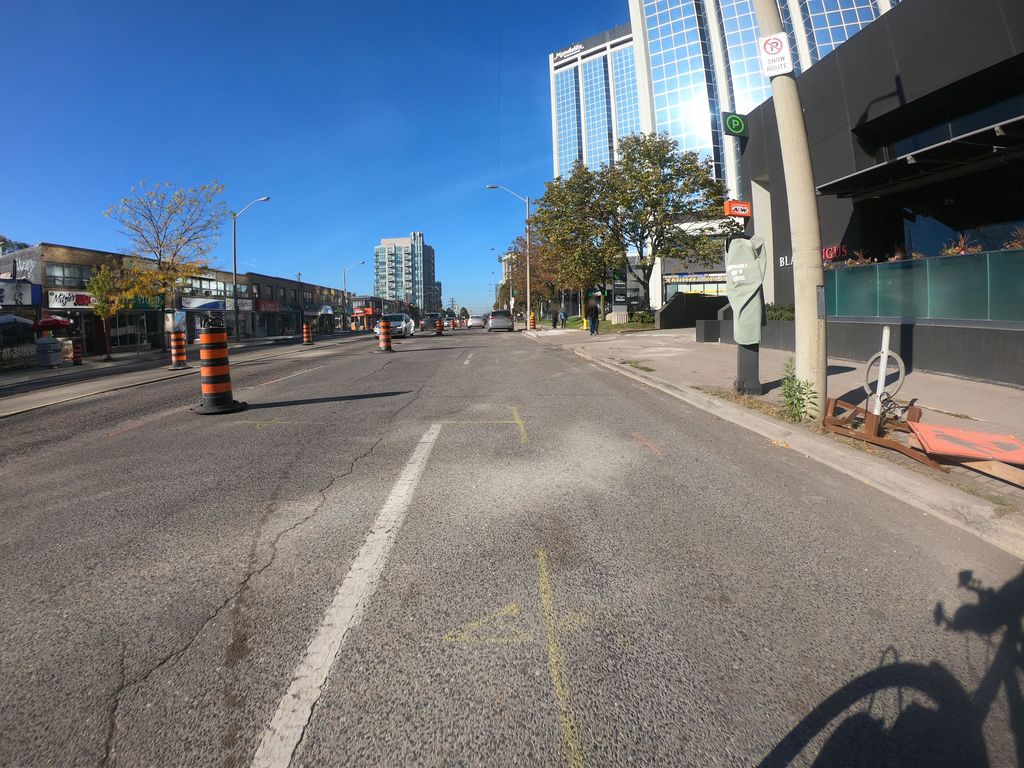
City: toronto